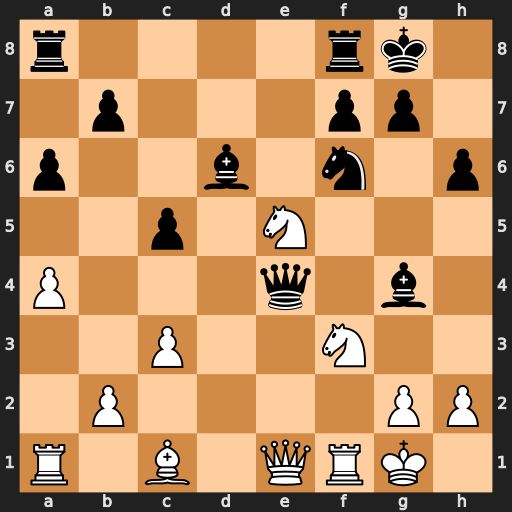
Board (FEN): r4rk1/1p3pp1/p2b1n1p/2p1N3/P3q1b1/2P2N2/1P4PP/R1B1QRK1
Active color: w
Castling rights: -
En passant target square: -
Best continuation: Qxe4 Nxe4 Nxg4